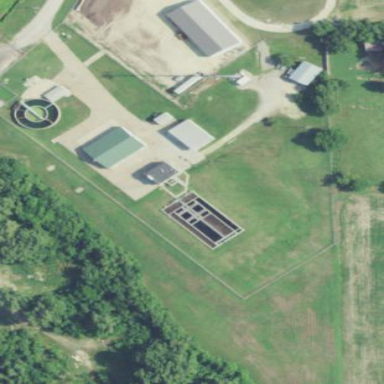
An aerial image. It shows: Wastewater plant.